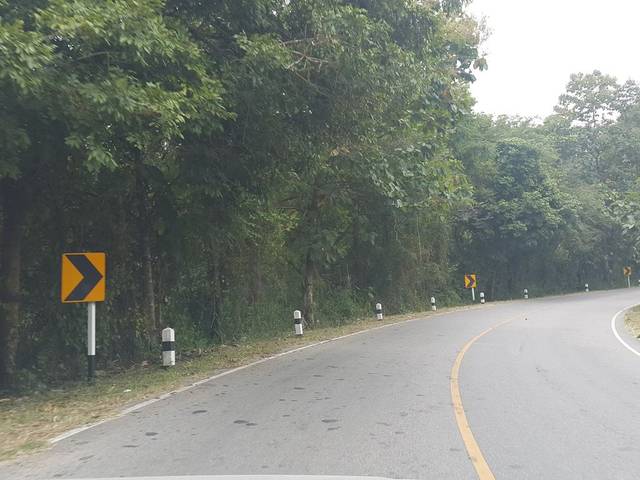
Region: Thailand
Coordinates: 19.297, 98.472